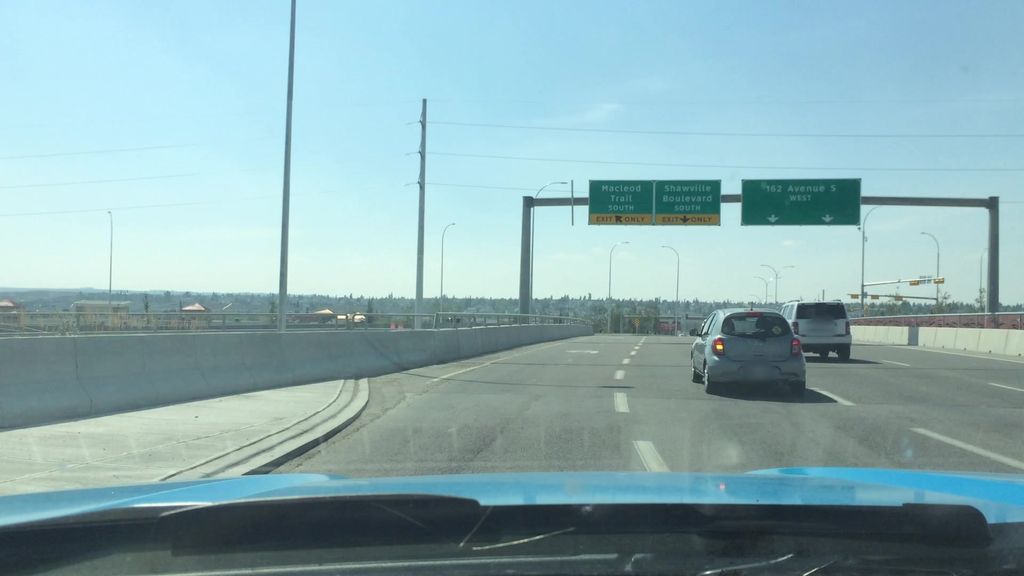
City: calgary